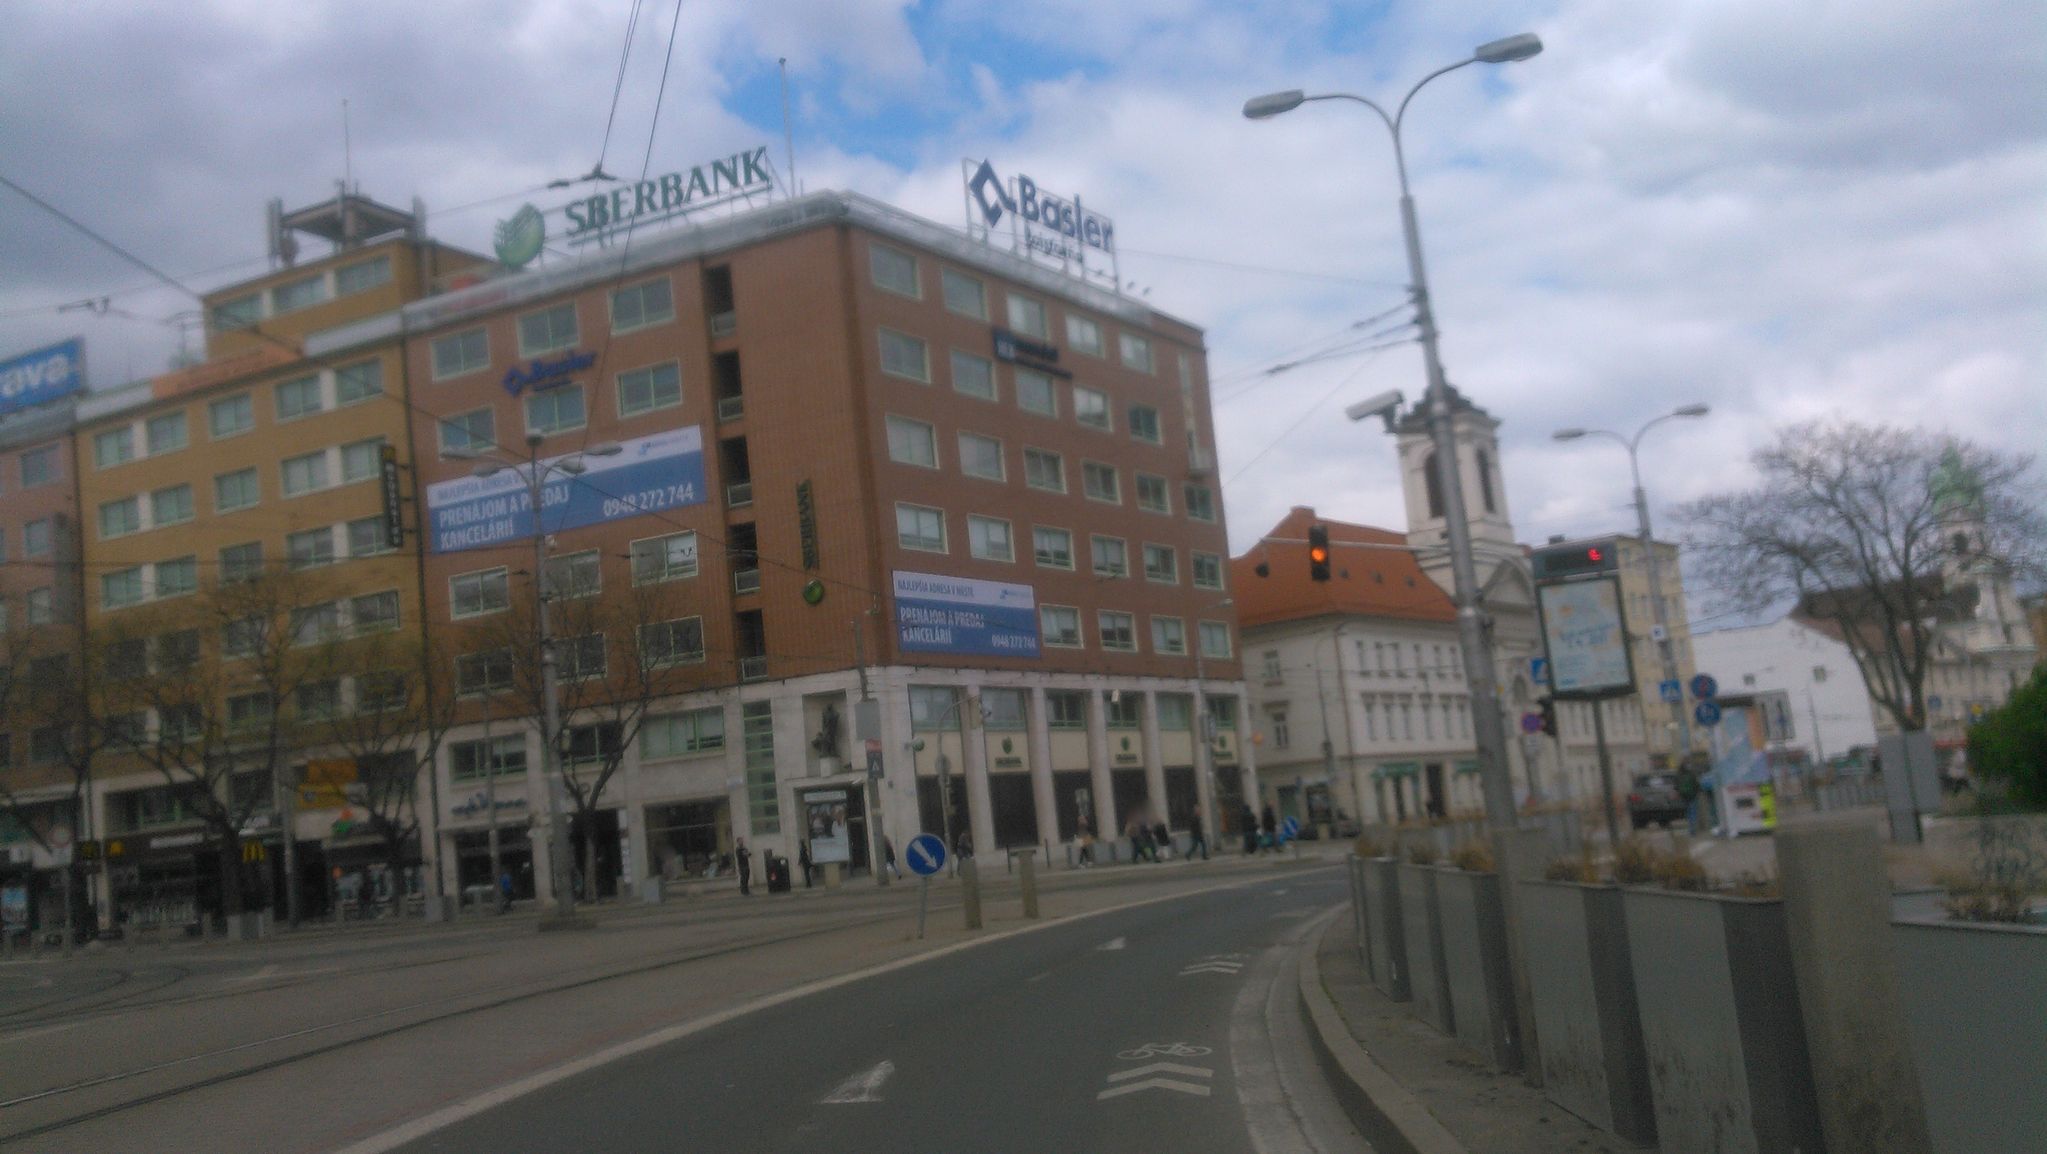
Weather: cloudy
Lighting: day
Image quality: good
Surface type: driving surface
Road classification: cycleway
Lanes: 1
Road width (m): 1.5
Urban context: urban centre
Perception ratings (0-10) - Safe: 5.78, Lively: 7.87, Beautiful: 3.28, Boring: 1.95, Depressing: 7.89, Wealthy: 8.8